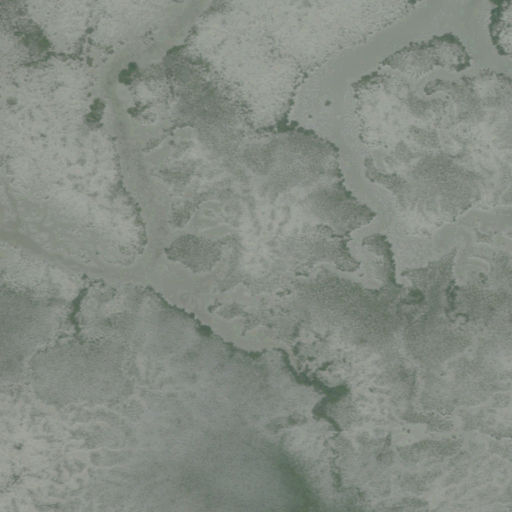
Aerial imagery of islands in Florida named Saddle Bunch Keys containing herbaceous wetlands and open water